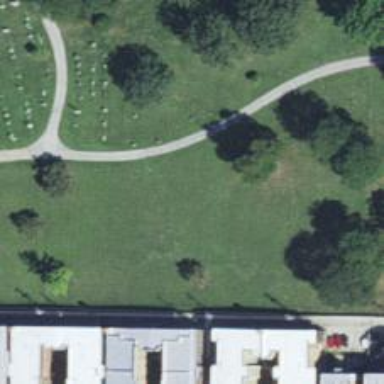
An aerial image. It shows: Sector within cemetery.